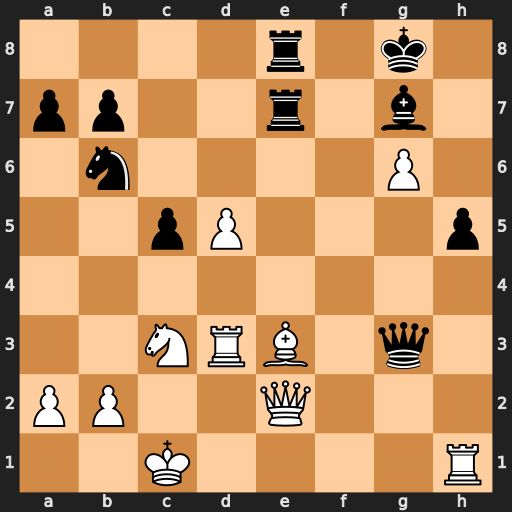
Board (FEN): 4r1k1/pp2r1b1/1n4P1/2pP3p/8/2NRB1q1/PP2Q3/2K4R
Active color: w
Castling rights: -
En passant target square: -
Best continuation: Qxh5 Rxe3 Qh7+ Kf8 Rf1+